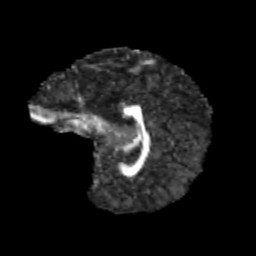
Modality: FA
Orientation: sagittal
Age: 13
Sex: female
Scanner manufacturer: siemens
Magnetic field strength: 3 T
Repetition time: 3.8 s
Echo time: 0.07 s